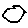
Label: hexagon